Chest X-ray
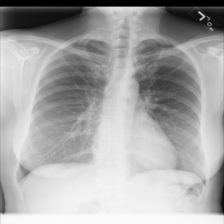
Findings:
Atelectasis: negative
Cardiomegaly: negative
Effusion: negative
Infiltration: negative
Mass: negative
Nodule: negative
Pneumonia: negative
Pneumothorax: negative
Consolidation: negative
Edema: negative
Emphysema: negative
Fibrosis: negative
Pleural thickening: negative
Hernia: negative